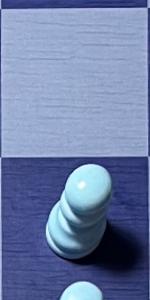
Label: Pawn_White